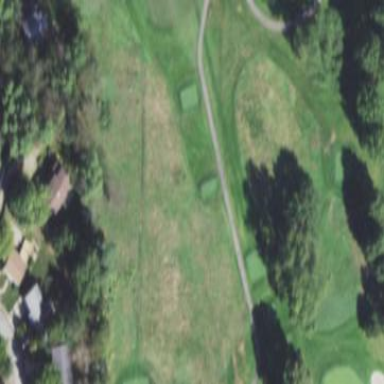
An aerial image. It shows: Rough grassy area used for golf.